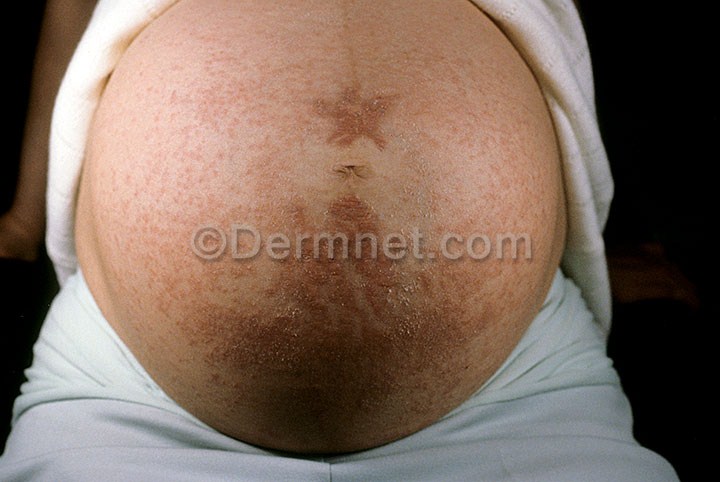
Disease: Urticaria Hives